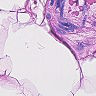
Metastatic tissue present: no